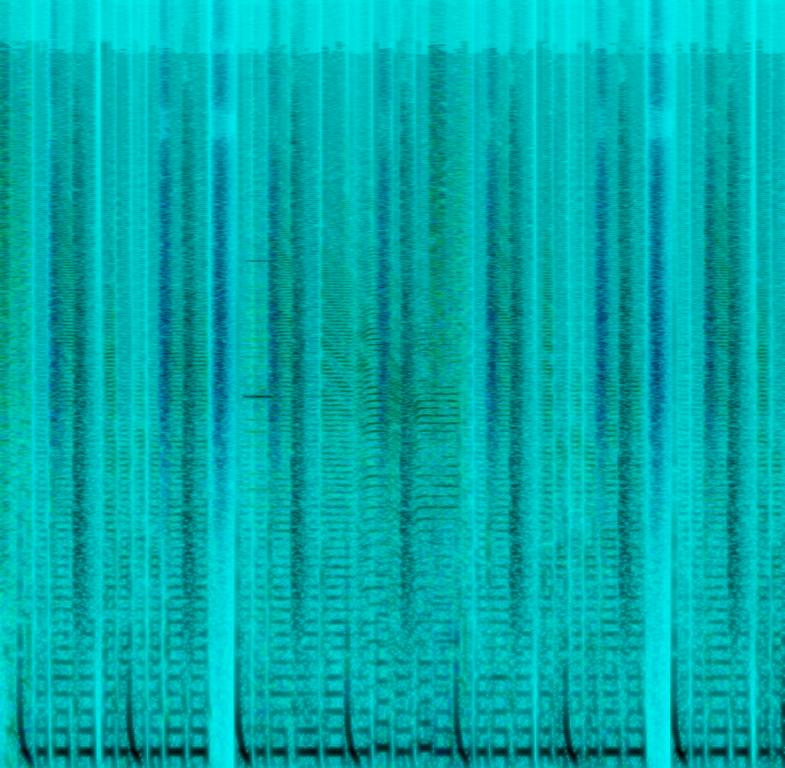
This song contains a digital drum with a shaker panned to the left side of the speaker. There are other rhythmic sound effects panned to the right side of the speakers. A digital bass playing a repeating melody is the center of this song. This song may be playing in a dance battle.